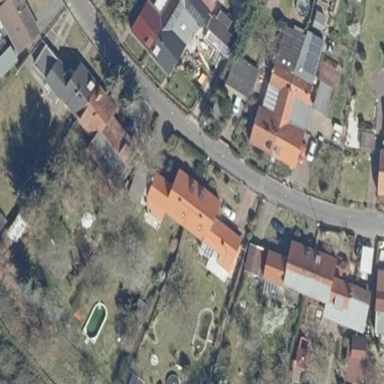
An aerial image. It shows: Semi-detached house with gabled roof.